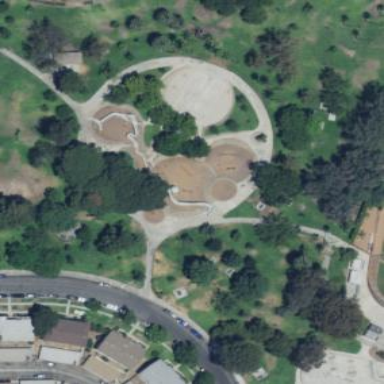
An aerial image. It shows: Playground area for leisure land.